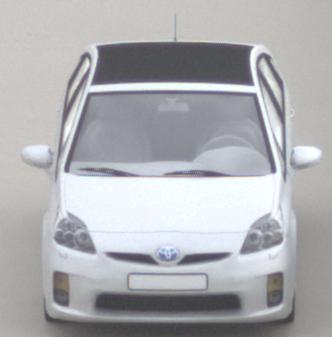
Make: Toyota
Model: Prius 1.5 Hybrid
Detailed model: Prius (HW2)
Model produced from: 2006/03
Model produced until: 2009/06
Doors: 5
Color: white
Road condition: dry road
Daytime: morning or afternoon
Contrast: low contrast